Interaction volume radius: 5 \u00c5
Interaction volume height: 10 \u00c5
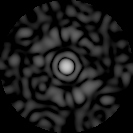
Disorder parameter: 0.8457